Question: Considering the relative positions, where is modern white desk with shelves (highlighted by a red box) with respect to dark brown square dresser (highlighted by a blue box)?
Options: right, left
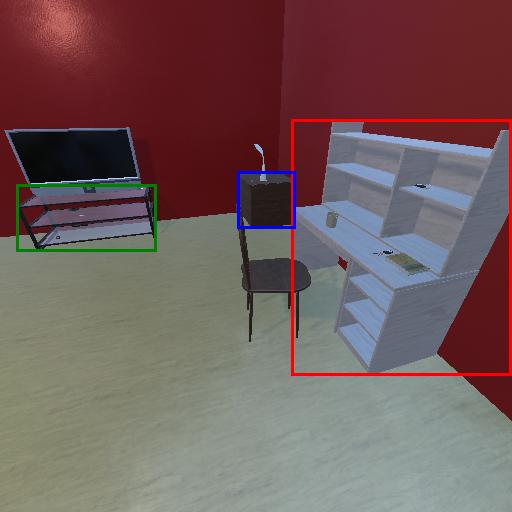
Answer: right